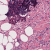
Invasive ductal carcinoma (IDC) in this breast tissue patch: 1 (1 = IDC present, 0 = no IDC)